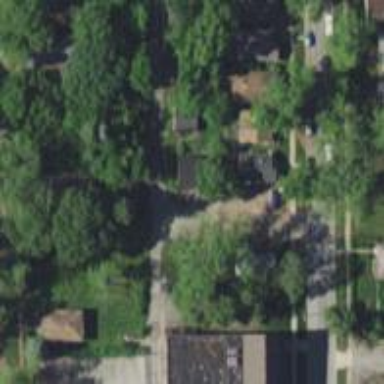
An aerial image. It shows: Alleyway designated as service road.